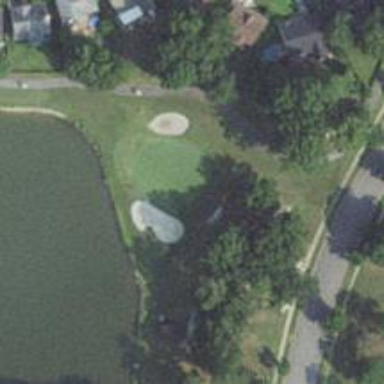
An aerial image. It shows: Golf hole.